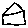
Label: house